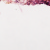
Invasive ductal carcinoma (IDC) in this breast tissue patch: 0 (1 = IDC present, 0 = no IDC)